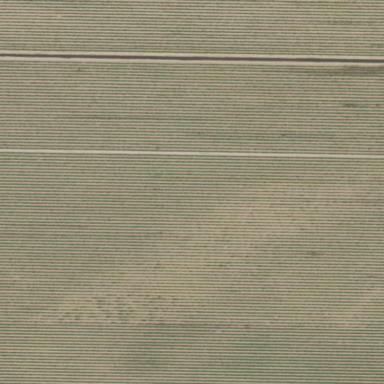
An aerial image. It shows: Beautiful vineyard in the countryside.